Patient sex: M
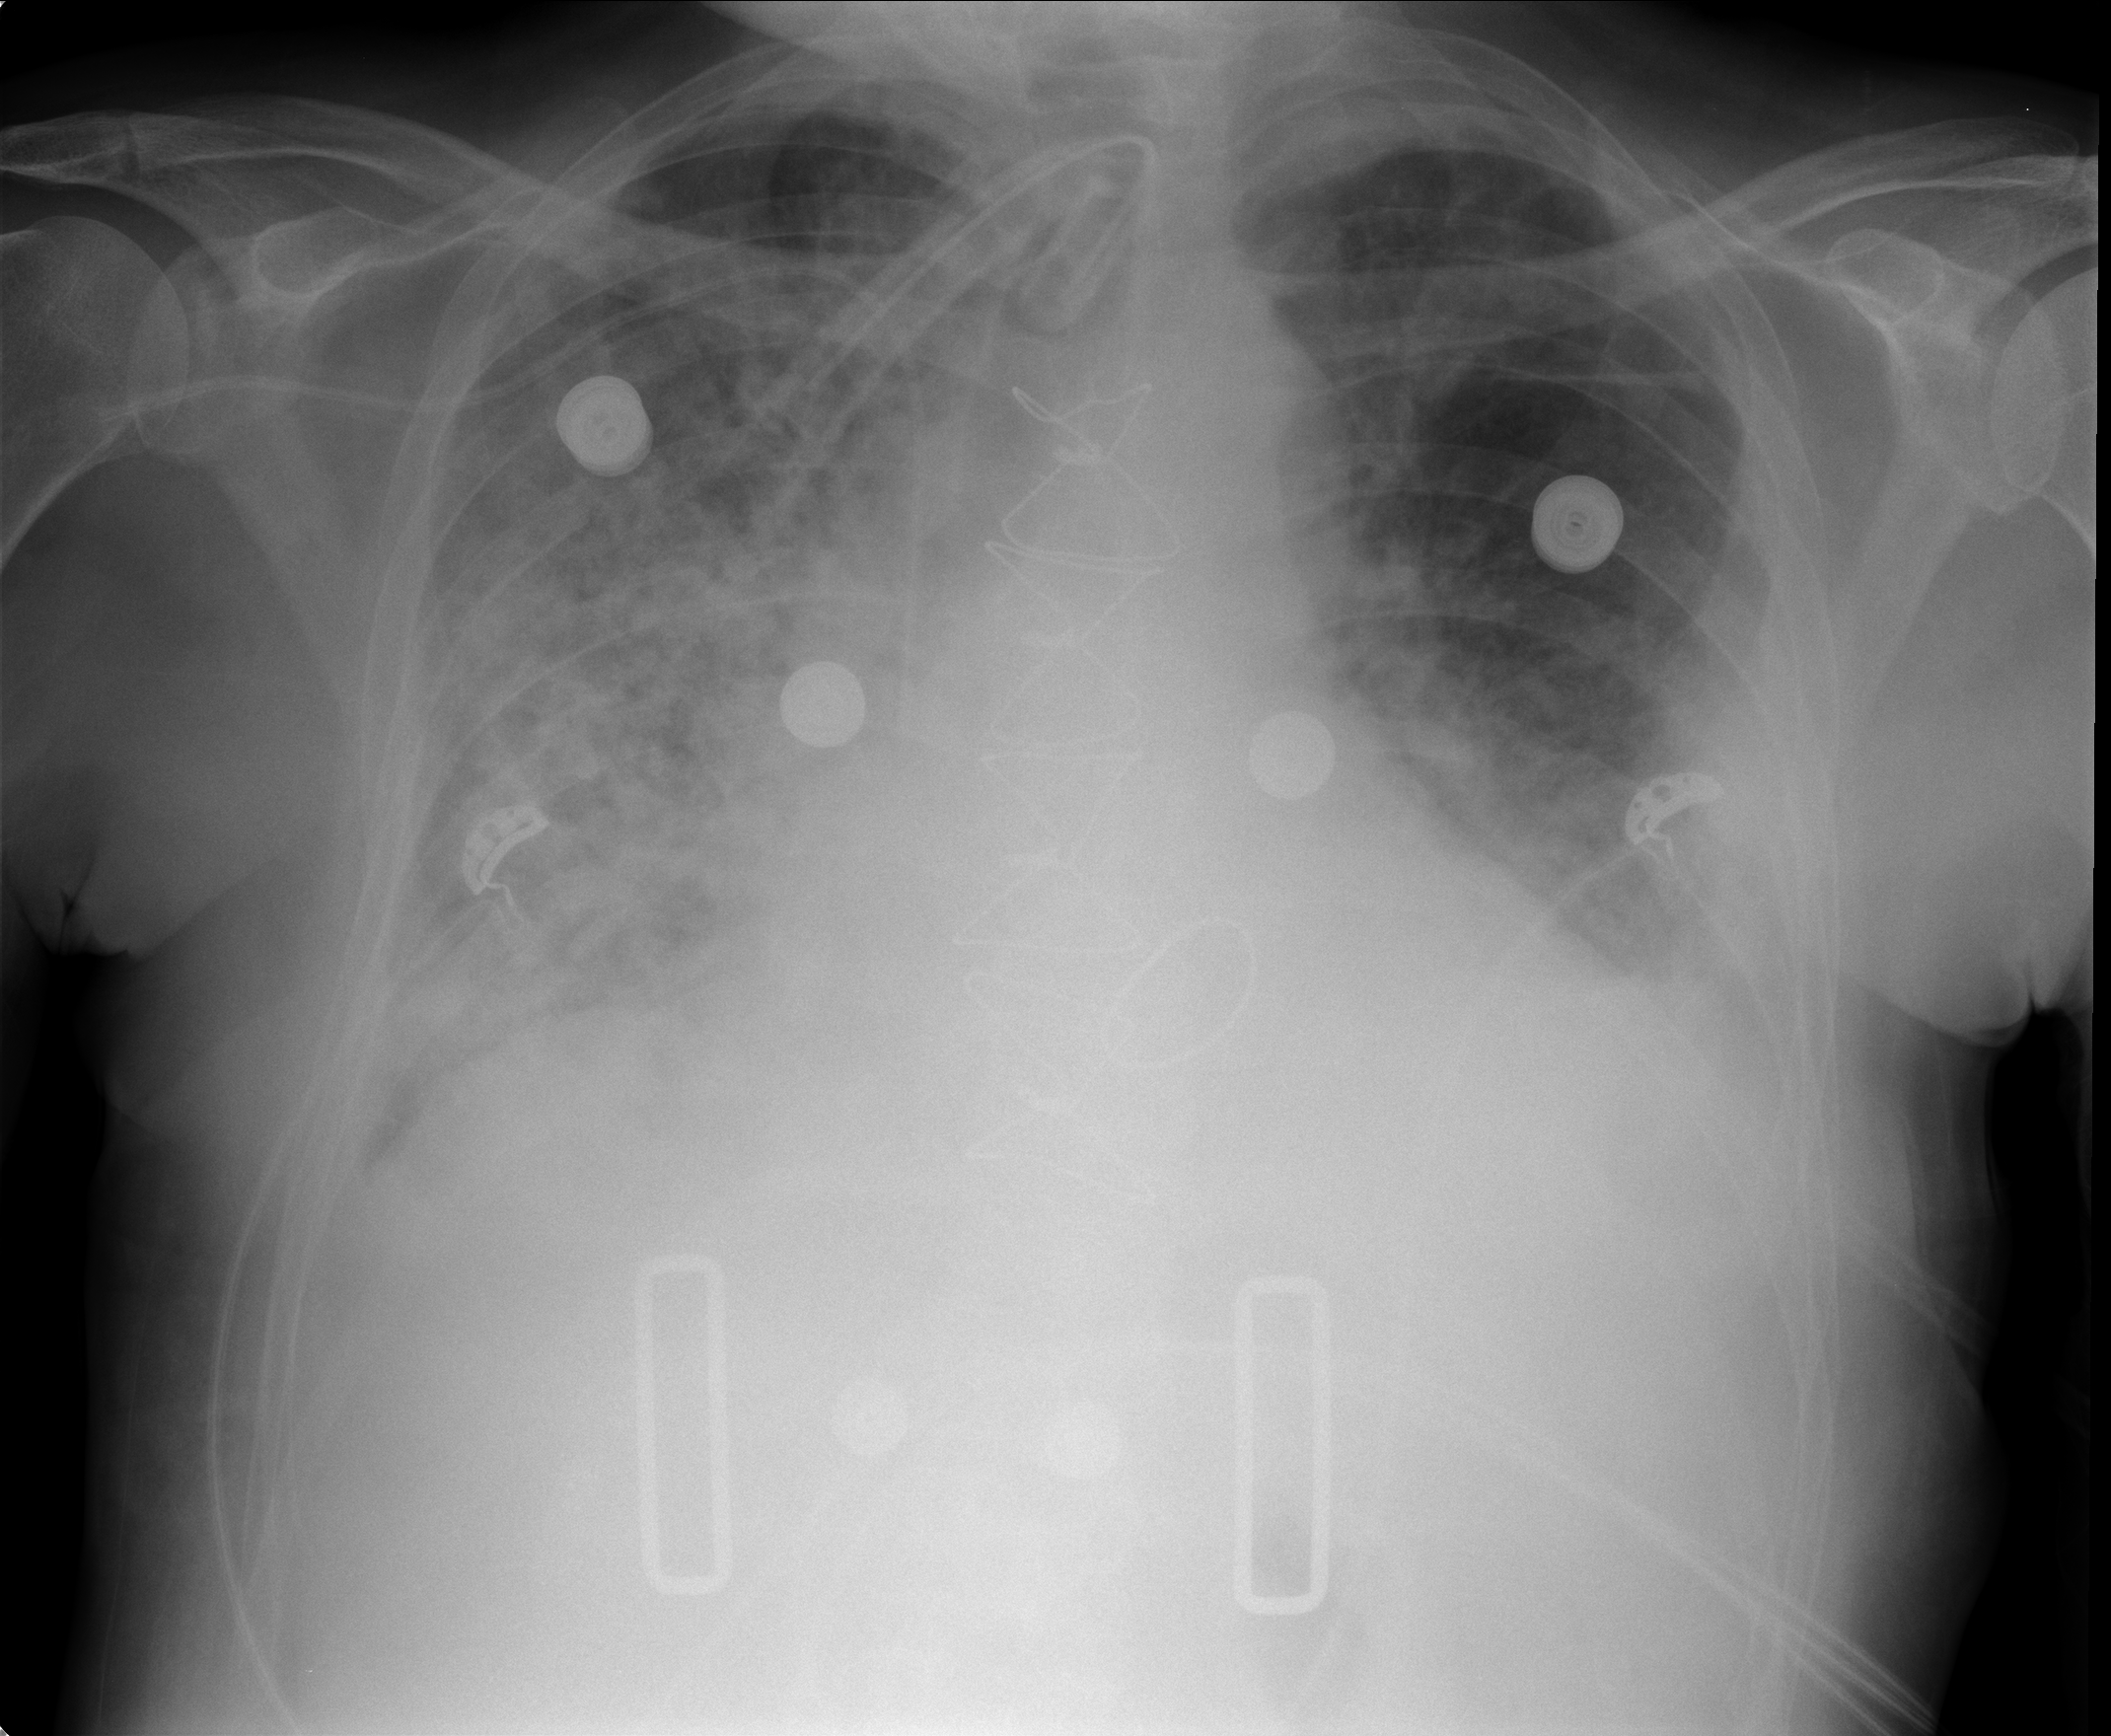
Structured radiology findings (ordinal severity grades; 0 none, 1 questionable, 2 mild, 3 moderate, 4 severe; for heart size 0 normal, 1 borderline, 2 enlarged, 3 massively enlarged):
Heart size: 2
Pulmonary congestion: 3
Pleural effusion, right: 2
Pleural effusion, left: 2
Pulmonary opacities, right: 4
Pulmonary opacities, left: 3
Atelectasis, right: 4
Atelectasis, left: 2